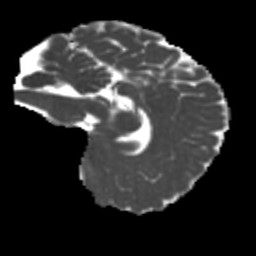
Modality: MD
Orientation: sagittal
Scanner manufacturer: siemens
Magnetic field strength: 3 T
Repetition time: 4 s
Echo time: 0.0594 s